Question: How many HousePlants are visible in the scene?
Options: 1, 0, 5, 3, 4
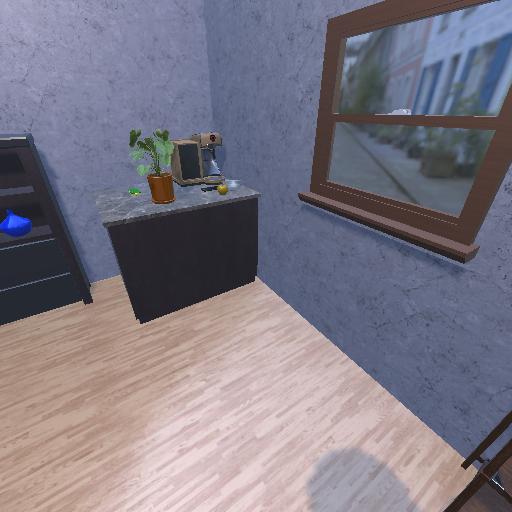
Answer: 1